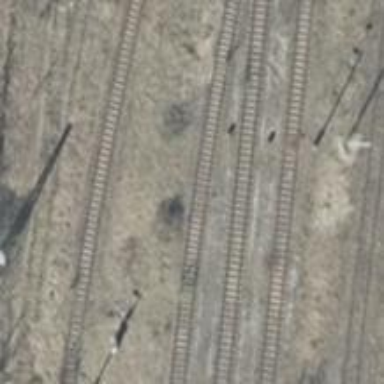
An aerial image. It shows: Abandoned railway yard is depicted.